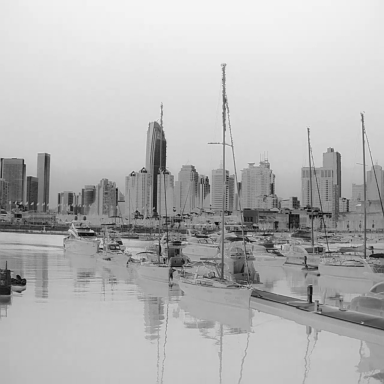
There are eight objects shown in the infrared image, including six canoes, and two sailboats.